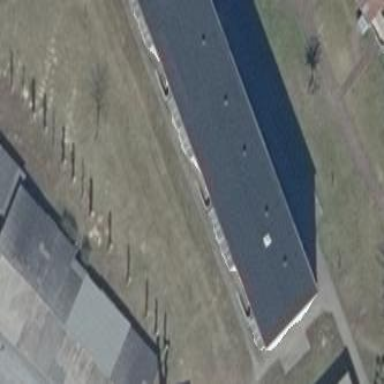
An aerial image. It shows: Group of garages.